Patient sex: F
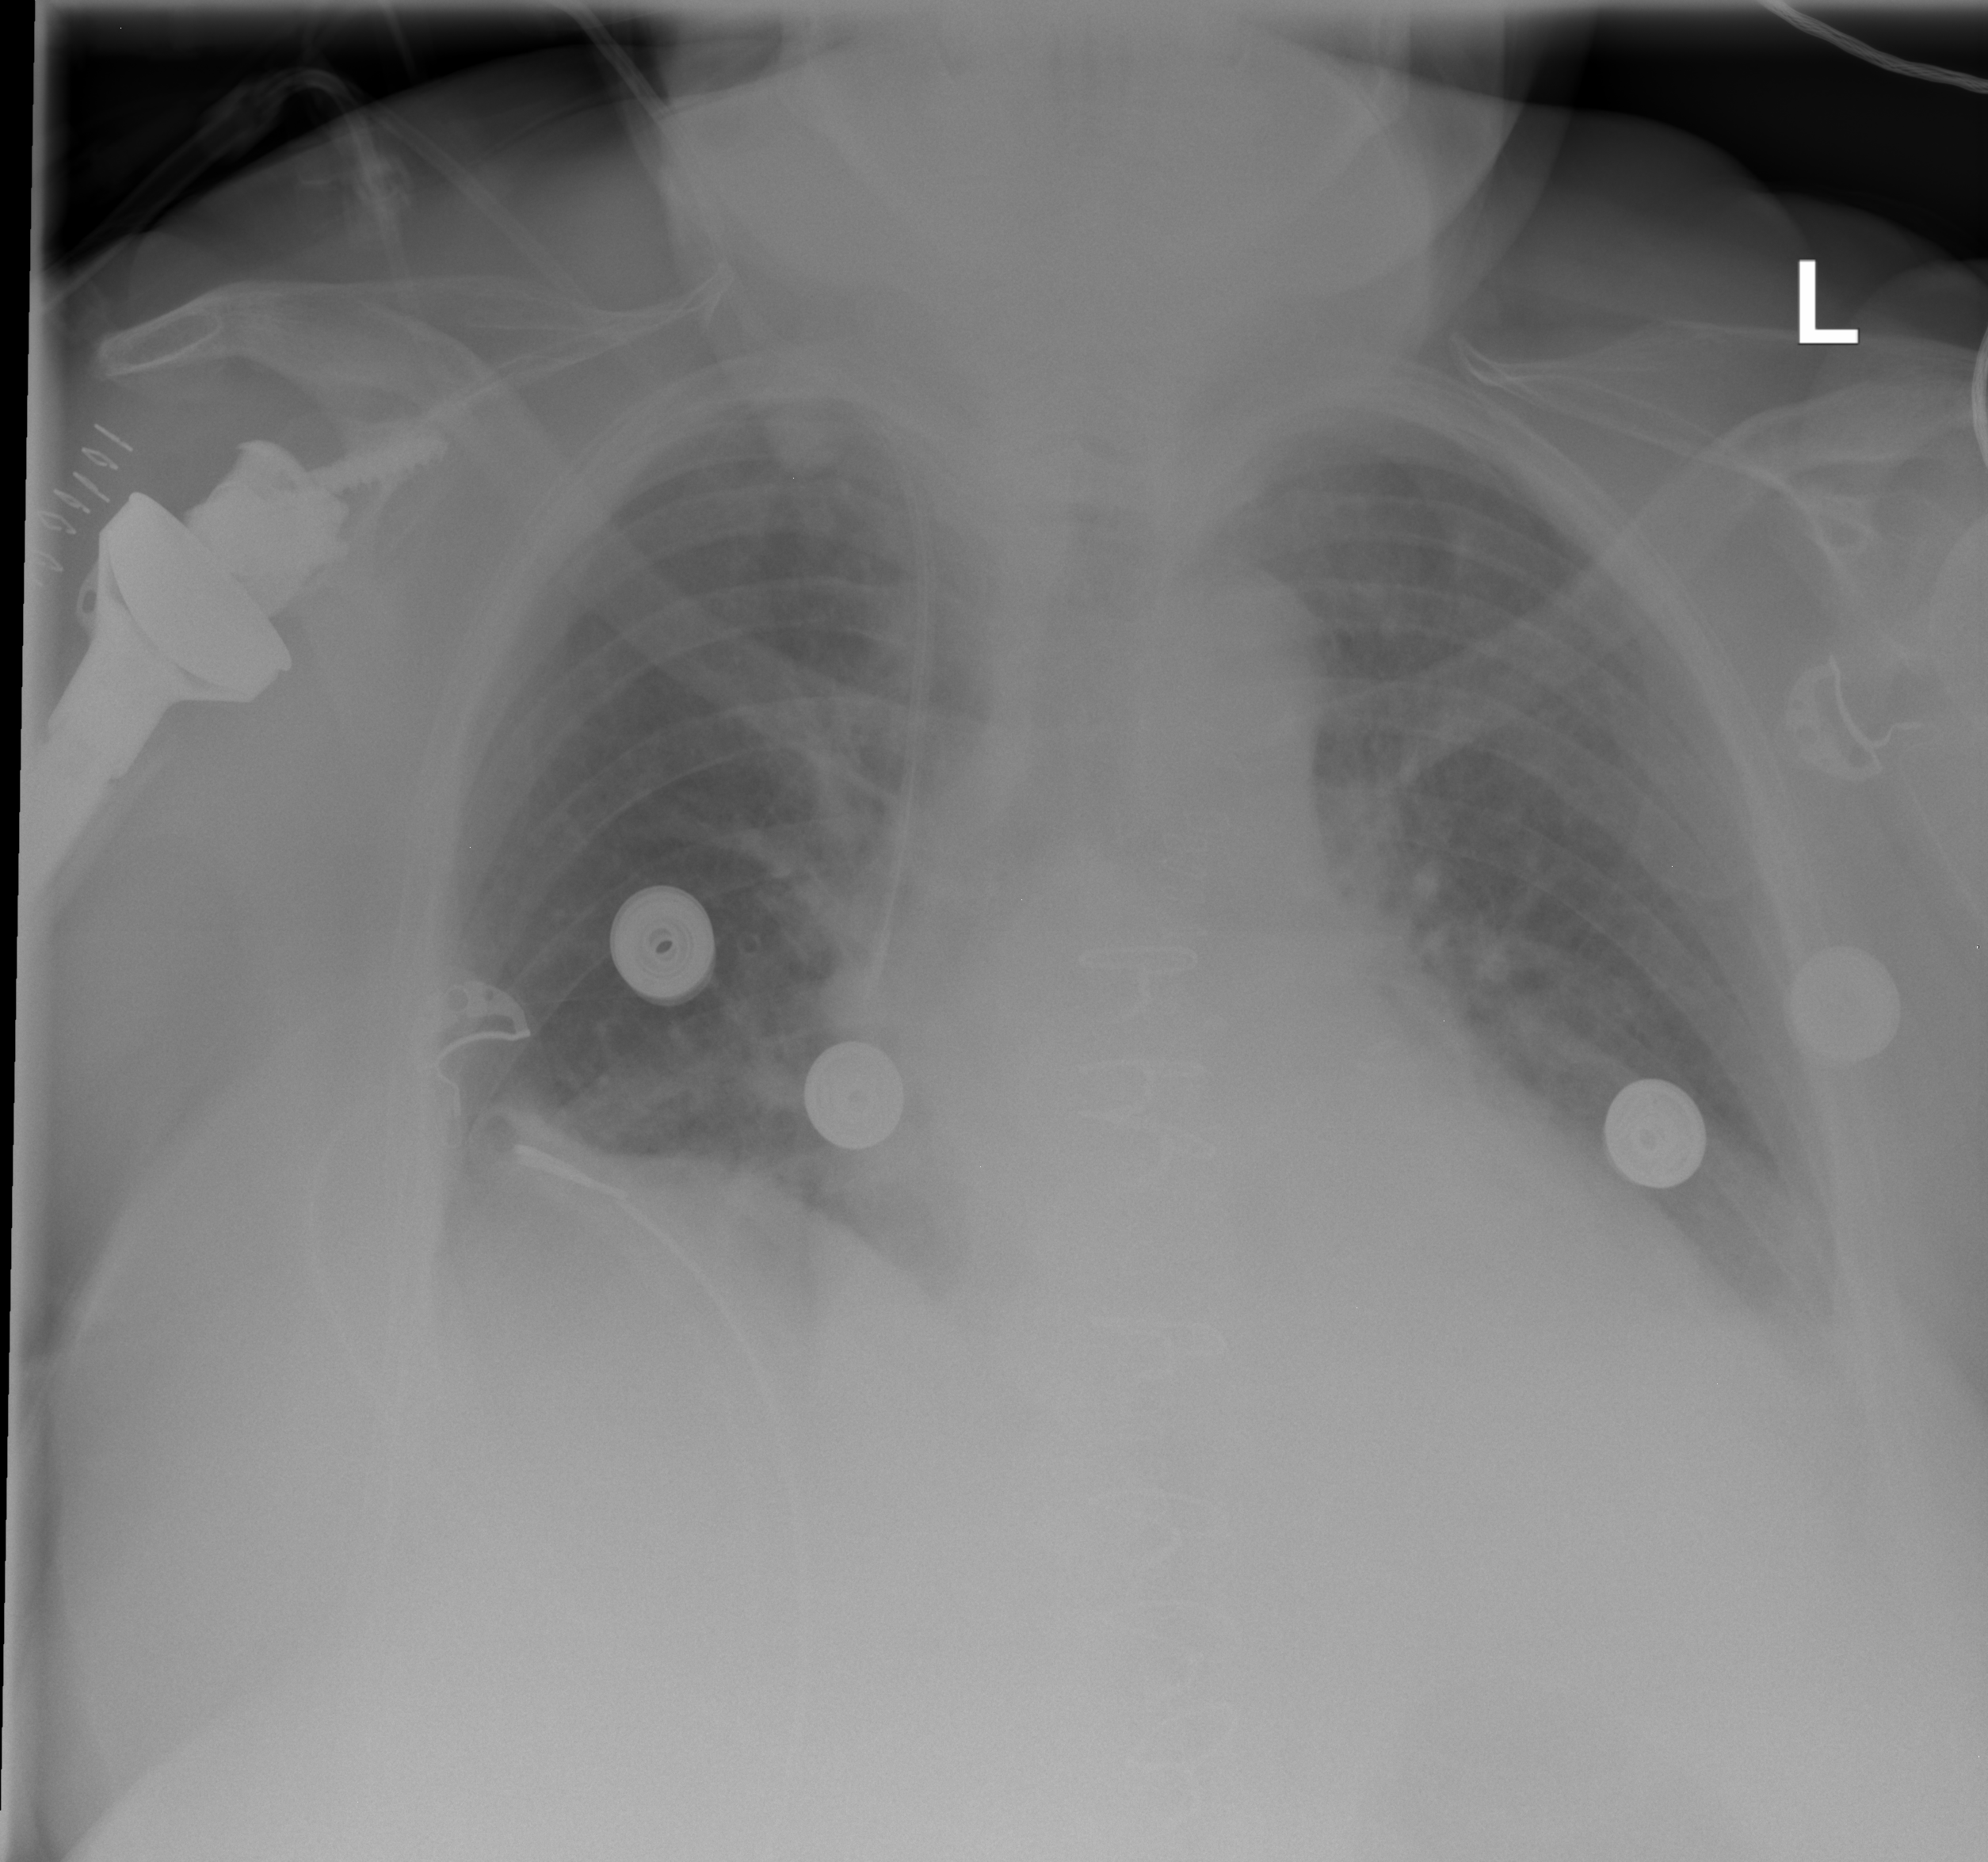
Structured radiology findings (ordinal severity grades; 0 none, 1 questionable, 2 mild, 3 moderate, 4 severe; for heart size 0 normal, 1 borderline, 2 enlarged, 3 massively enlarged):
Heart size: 2
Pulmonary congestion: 2
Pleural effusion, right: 1
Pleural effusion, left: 2
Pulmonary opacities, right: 0
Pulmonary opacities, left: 0
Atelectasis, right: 2
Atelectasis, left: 2